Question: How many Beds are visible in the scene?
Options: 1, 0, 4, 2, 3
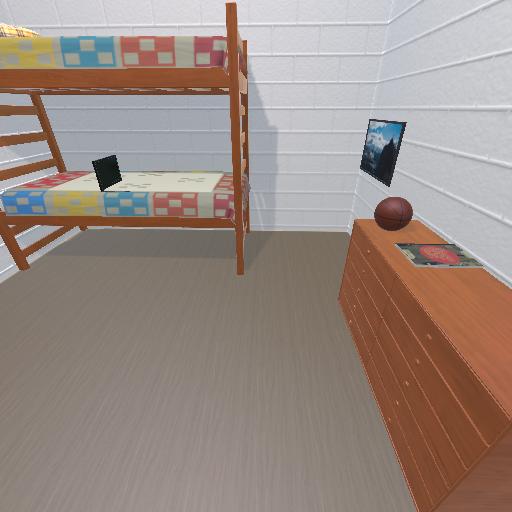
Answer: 1